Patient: sex M, age 38
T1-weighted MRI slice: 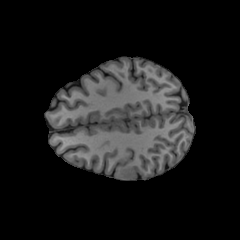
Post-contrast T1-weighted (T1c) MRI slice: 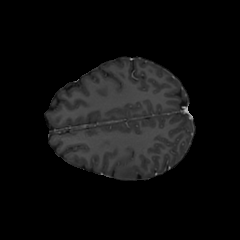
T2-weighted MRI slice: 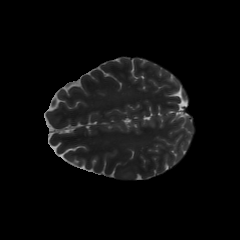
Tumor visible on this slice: yes
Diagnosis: Astrocytoma, IDH-mutant
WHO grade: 2